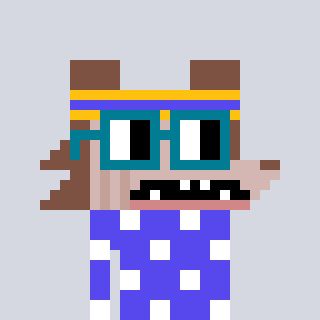
a pixel art character with square dark green glasses, a werewolf-shaped head and a computerblue-colored body on a cool background